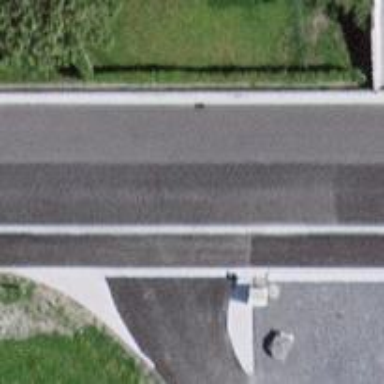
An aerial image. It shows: Asphalt track with grade1 tracktype.